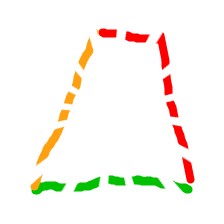
Shape: trapezoid